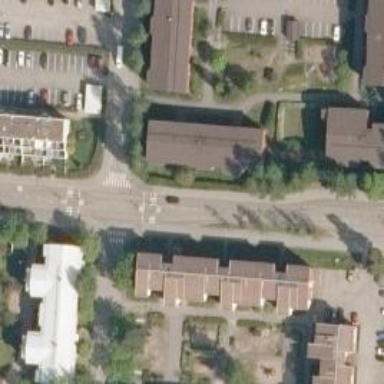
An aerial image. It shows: Asphalt cycleway.